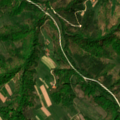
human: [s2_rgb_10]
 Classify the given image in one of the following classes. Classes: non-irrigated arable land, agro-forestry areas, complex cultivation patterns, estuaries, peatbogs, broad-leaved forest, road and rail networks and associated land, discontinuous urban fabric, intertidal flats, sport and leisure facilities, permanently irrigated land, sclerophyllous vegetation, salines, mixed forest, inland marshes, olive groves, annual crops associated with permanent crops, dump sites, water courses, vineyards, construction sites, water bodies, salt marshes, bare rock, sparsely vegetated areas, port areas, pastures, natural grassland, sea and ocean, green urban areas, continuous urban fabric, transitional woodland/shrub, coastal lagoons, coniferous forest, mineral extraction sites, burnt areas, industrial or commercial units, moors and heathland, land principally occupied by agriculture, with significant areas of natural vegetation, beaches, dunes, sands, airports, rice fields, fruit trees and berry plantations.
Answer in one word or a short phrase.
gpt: complex cultivation patterns, broad-leaved forest